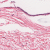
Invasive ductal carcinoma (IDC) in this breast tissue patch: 0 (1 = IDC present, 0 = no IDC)